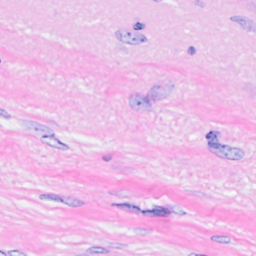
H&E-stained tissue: Breast